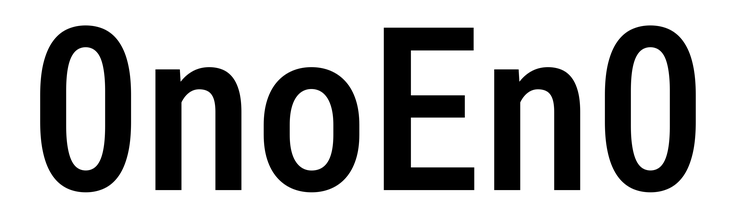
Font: Roboto_Condensed_Medium